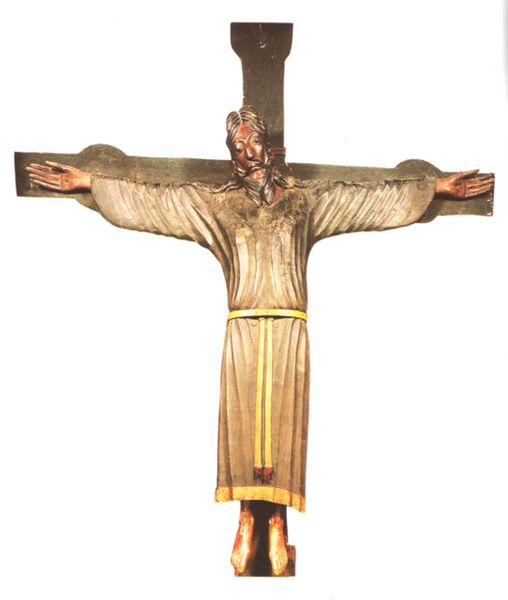
Titel: Christus, gen. Volto Santo
Standort: Lucca, S. Martino (EU - I)
Schlagwörter: umhang, gelb, braun, haar, holz, gürtel, beige, bart, falten, trauer, kirche, gewand, mantel, mittelscheitel, kordel, faltenwurf, nagel, hängen, glaube, kreuz, religion, bademantel, jesus, kreuzigung, leiden, schmerz, mittelalter, kruzifix, jesu, tunika, prophet, reliquie, christentum, romanisch, frühchristlich, kruz, viernageltypus, augen, offen, jesus kreuz kreuzigung